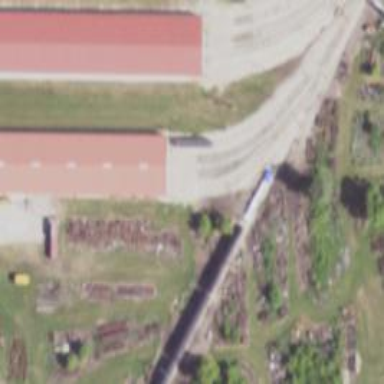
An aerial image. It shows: Preserved railway yard with electrified contact lines. The yard includes building passage tunnel.